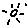
Label: sun